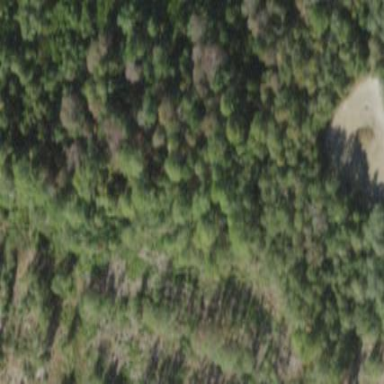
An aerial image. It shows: Mixed leaf woodland.